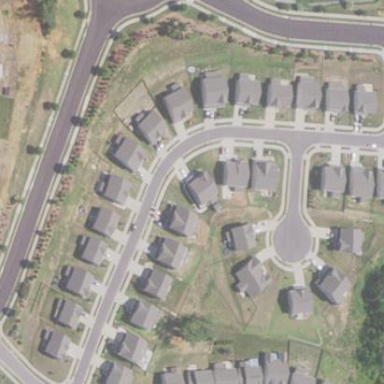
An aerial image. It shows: Sidewalk.